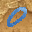
Label: 0